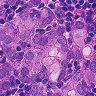
Metastatic tissue present: yes